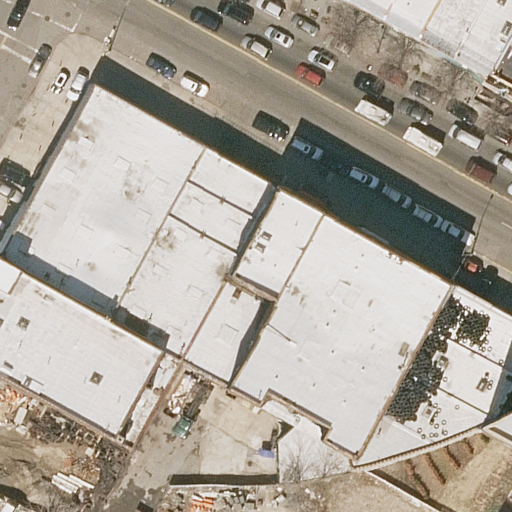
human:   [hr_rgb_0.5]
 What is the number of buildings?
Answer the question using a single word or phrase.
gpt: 7

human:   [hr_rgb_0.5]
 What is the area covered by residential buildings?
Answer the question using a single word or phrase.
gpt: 526m2

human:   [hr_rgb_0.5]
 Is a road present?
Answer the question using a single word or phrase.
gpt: yes

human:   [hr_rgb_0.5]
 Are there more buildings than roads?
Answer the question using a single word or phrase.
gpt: yes

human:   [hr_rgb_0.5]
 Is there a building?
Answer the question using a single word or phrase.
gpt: yes

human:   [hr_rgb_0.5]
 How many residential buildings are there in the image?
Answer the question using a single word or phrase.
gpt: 7

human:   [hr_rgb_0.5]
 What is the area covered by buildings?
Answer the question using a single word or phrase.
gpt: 526m2

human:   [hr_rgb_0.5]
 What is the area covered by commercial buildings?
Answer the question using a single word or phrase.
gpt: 0m2

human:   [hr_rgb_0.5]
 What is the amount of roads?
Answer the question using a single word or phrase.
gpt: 2

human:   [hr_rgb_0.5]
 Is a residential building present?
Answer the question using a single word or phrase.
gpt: yes

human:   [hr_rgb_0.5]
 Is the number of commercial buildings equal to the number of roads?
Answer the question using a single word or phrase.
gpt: no

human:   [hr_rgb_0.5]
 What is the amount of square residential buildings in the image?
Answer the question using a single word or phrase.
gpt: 0

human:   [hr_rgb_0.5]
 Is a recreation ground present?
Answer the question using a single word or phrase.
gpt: no

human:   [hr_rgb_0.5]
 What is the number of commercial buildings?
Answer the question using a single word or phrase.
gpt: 0

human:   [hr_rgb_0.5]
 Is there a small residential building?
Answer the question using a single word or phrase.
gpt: yes

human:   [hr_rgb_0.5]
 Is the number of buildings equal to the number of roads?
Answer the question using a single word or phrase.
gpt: no

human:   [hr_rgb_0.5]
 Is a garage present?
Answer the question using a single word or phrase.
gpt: no

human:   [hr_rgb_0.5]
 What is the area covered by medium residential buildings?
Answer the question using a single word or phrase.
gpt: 352m2

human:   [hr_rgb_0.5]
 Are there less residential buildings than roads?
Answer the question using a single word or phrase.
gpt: no

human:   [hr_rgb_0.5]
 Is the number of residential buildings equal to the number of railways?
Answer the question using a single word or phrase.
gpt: no

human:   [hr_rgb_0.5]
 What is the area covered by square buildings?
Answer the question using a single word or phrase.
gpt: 0m2

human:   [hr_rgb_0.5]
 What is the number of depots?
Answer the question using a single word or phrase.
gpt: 0

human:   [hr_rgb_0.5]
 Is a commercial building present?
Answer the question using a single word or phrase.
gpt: no

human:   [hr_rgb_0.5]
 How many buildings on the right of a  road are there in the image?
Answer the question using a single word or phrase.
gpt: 5

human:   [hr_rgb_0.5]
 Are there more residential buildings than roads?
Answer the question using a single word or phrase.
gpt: yes

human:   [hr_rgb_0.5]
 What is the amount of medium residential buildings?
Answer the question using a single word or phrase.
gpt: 2

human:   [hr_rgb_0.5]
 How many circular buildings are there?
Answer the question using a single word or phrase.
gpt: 0

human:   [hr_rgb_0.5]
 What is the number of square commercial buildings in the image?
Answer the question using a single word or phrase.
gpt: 0

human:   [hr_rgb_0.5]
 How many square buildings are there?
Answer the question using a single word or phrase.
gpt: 0

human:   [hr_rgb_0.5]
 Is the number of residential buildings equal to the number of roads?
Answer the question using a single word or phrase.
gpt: no

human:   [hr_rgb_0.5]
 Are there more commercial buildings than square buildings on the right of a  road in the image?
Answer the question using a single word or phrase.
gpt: no

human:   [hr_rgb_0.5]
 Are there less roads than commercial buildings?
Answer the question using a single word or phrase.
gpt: no

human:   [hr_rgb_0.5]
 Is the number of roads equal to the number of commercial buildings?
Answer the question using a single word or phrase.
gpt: no

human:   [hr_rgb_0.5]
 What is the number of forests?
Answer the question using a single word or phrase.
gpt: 0

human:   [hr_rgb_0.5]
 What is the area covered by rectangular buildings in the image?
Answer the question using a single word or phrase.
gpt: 526m2

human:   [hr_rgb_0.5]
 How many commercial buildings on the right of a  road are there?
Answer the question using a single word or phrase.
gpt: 0

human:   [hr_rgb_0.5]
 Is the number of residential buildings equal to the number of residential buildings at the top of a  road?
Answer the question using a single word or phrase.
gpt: no

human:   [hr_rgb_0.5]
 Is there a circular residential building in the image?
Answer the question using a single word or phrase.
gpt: no

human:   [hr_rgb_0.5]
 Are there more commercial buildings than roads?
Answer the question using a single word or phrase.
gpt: no

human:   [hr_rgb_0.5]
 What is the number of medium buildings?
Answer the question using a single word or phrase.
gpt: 2

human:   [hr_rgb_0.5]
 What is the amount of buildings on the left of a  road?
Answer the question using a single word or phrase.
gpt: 2

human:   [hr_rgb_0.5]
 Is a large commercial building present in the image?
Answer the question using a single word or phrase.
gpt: no

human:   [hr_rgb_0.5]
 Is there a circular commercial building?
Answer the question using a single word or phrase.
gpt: no

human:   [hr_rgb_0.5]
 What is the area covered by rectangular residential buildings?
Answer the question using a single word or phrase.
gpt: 526m2

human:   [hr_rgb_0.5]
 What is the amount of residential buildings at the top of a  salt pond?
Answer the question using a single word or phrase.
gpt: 0

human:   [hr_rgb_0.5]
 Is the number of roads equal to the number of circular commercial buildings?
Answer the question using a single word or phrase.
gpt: no

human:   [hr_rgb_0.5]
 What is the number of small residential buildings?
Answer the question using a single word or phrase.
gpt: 5

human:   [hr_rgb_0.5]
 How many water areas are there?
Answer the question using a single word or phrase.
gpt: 0

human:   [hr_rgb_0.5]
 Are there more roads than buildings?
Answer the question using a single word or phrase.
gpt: no

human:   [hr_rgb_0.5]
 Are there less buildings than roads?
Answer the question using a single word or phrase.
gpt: no

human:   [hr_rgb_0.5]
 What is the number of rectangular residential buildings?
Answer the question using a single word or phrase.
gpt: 7

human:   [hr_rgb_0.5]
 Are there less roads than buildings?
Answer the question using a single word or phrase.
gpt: yes

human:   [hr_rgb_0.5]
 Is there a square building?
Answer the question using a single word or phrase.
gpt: no

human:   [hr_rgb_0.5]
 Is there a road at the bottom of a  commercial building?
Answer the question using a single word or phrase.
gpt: no

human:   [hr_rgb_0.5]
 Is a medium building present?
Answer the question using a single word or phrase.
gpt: yes

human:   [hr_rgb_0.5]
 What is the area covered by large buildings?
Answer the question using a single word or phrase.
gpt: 0m2

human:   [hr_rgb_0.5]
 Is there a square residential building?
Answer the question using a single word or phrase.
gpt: no

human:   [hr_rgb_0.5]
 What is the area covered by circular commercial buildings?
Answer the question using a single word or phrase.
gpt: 0m2

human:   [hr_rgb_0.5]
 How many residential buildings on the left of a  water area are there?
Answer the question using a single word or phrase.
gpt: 0

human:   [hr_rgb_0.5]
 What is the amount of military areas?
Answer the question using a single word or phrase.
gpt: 0

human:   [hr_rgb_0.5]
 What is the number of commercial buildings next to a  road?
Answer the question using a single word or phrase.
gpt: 0

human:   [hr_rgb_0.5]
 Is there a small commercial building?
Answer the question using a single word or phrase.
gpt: no

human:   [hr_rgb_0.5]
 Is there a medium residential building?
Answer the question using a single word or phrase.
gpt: yes

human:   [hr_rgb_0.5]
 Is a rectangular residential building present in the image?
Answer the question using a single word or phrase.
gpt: yes